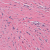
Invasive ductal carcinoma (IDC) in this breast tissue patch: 0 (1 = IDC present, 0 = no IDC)